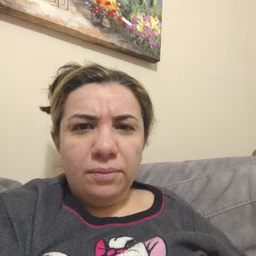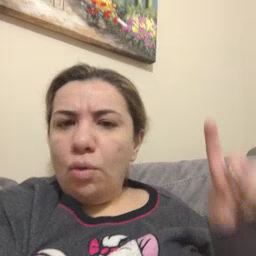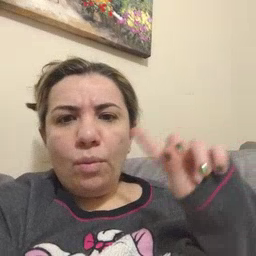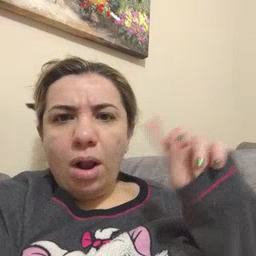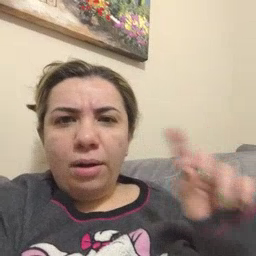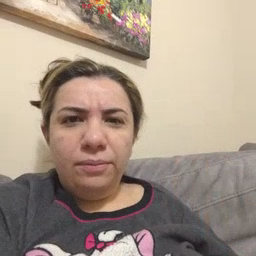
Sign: where